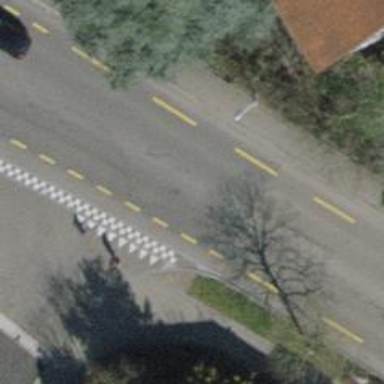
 and sidewalks on both sides of the road."